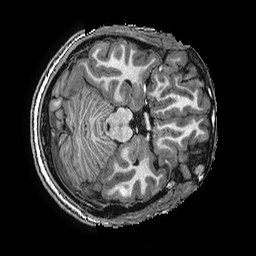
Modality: T1w
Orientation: axial
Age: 13
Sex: female
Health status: ill
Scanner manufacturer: ge
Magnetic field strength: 3 T
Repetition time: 0.0077 s
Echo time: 0.003436 s